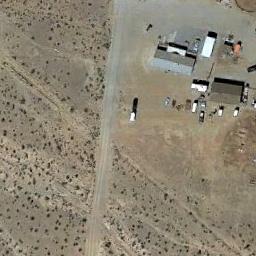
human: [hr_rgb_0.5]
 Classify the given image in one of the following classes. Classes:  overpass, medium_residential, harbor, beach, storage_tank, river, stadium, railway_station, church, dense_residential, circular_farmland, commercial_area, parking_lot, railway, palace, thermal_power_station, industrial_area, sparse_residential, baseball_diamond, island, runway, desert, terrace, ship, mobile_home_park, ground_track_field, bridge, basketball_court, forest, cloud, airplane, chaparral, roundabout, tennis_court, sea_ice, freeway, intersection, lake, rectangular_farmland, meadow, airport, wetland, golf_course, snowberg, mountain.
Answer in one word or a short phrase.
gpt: sparse_residential